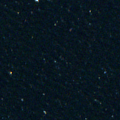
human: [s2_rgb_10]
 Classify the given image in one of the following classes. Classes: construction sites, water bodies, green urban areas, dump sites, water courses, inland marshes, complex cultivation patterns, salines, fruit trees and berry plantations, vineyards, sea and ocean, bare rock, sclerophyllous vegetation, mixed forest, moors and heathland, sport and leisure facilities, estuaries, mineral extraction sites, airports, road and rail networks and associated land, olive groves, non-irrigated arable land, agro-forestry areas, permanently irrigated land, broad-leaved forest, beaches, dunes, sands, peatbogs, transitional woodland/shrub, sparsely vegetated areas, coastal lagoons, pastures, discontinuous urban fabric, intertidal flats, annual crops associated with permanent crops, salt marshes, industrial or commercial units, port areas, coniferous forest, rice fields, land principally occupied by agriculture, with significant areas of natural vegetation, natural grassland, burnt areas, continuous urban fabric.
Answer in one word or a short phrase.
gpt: sea and ocean